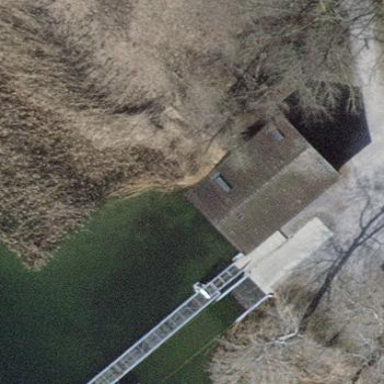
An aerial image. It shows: Shed.